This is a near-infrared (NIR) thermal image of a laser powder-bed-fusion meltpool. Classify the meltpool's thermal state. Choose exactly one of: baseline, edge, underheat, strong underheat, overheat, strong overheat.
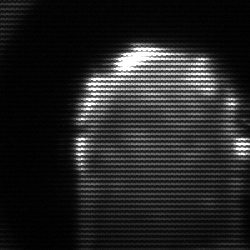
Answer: baseline